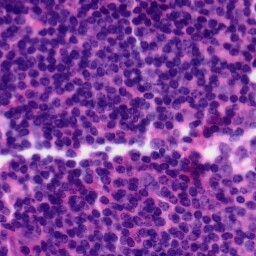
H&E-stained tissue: Tonsil